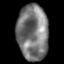
Tissue: lung
Cell type: Epithelial cells
Senescence score: 0.2285
Nuclear area (px): 1704
Mean DAPI intensity: 119.367